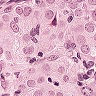
Metastatic tissue present: yes